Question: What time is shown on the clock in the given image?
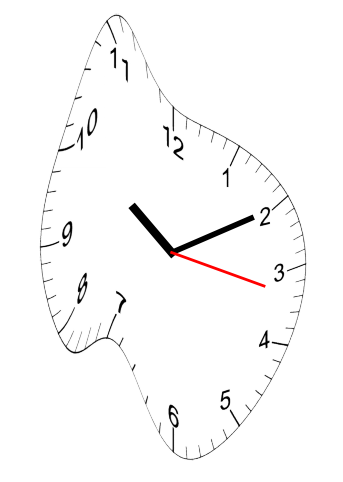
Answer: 10:10:17